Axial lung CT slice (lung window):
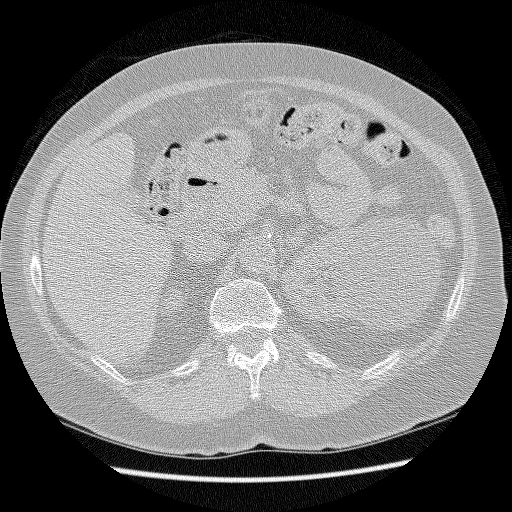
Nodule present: no